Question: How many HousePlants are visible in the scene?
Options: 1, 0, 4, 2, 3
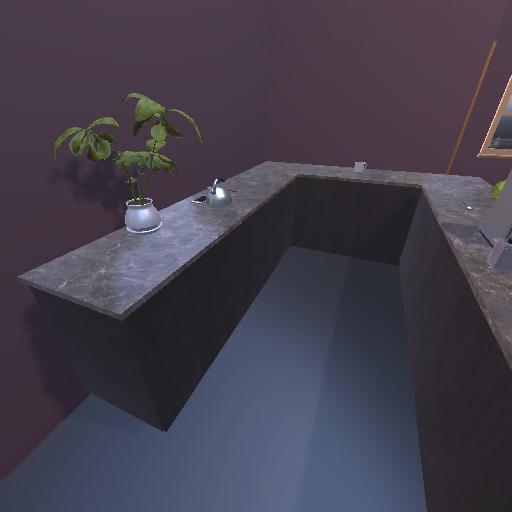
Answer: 1